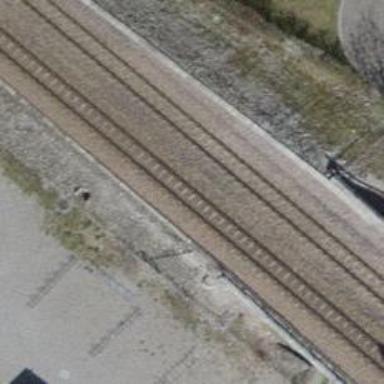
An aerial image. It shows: Narrow-gauge railway bridge with electrified contact line for single track.